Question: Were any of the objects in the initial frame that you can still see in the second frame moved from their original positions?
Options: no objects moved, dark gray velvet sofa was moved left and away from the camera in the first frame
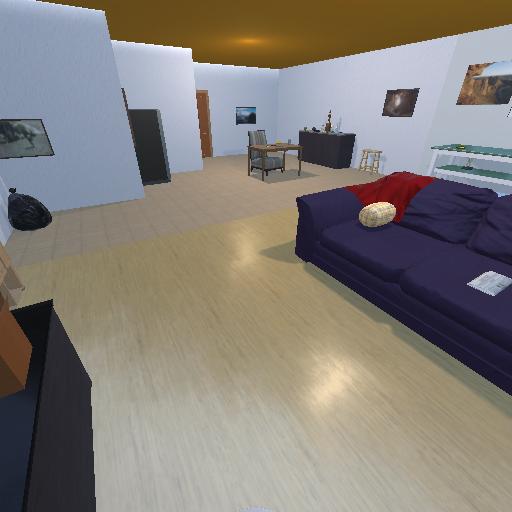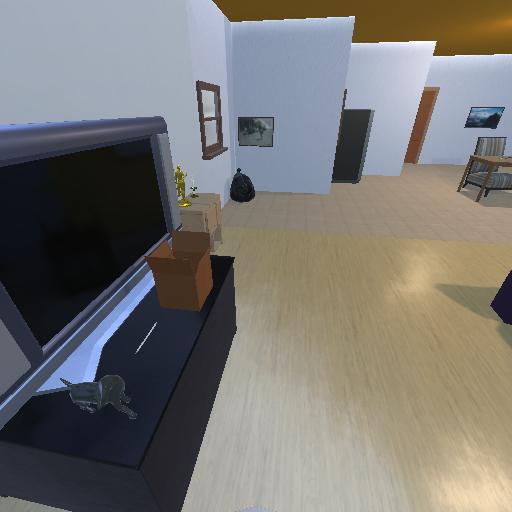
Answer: no objects moved